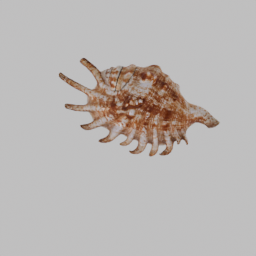
Label: animals